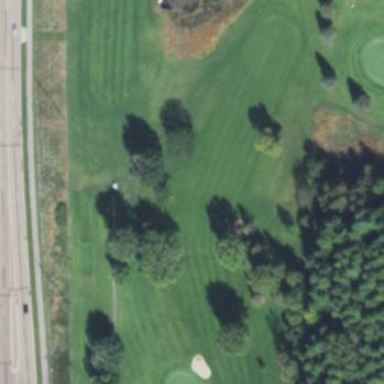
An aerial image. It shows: Grassy area designated as golf fairway.